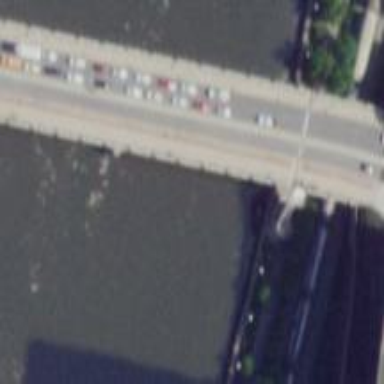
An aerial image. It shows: Man-made bridge.